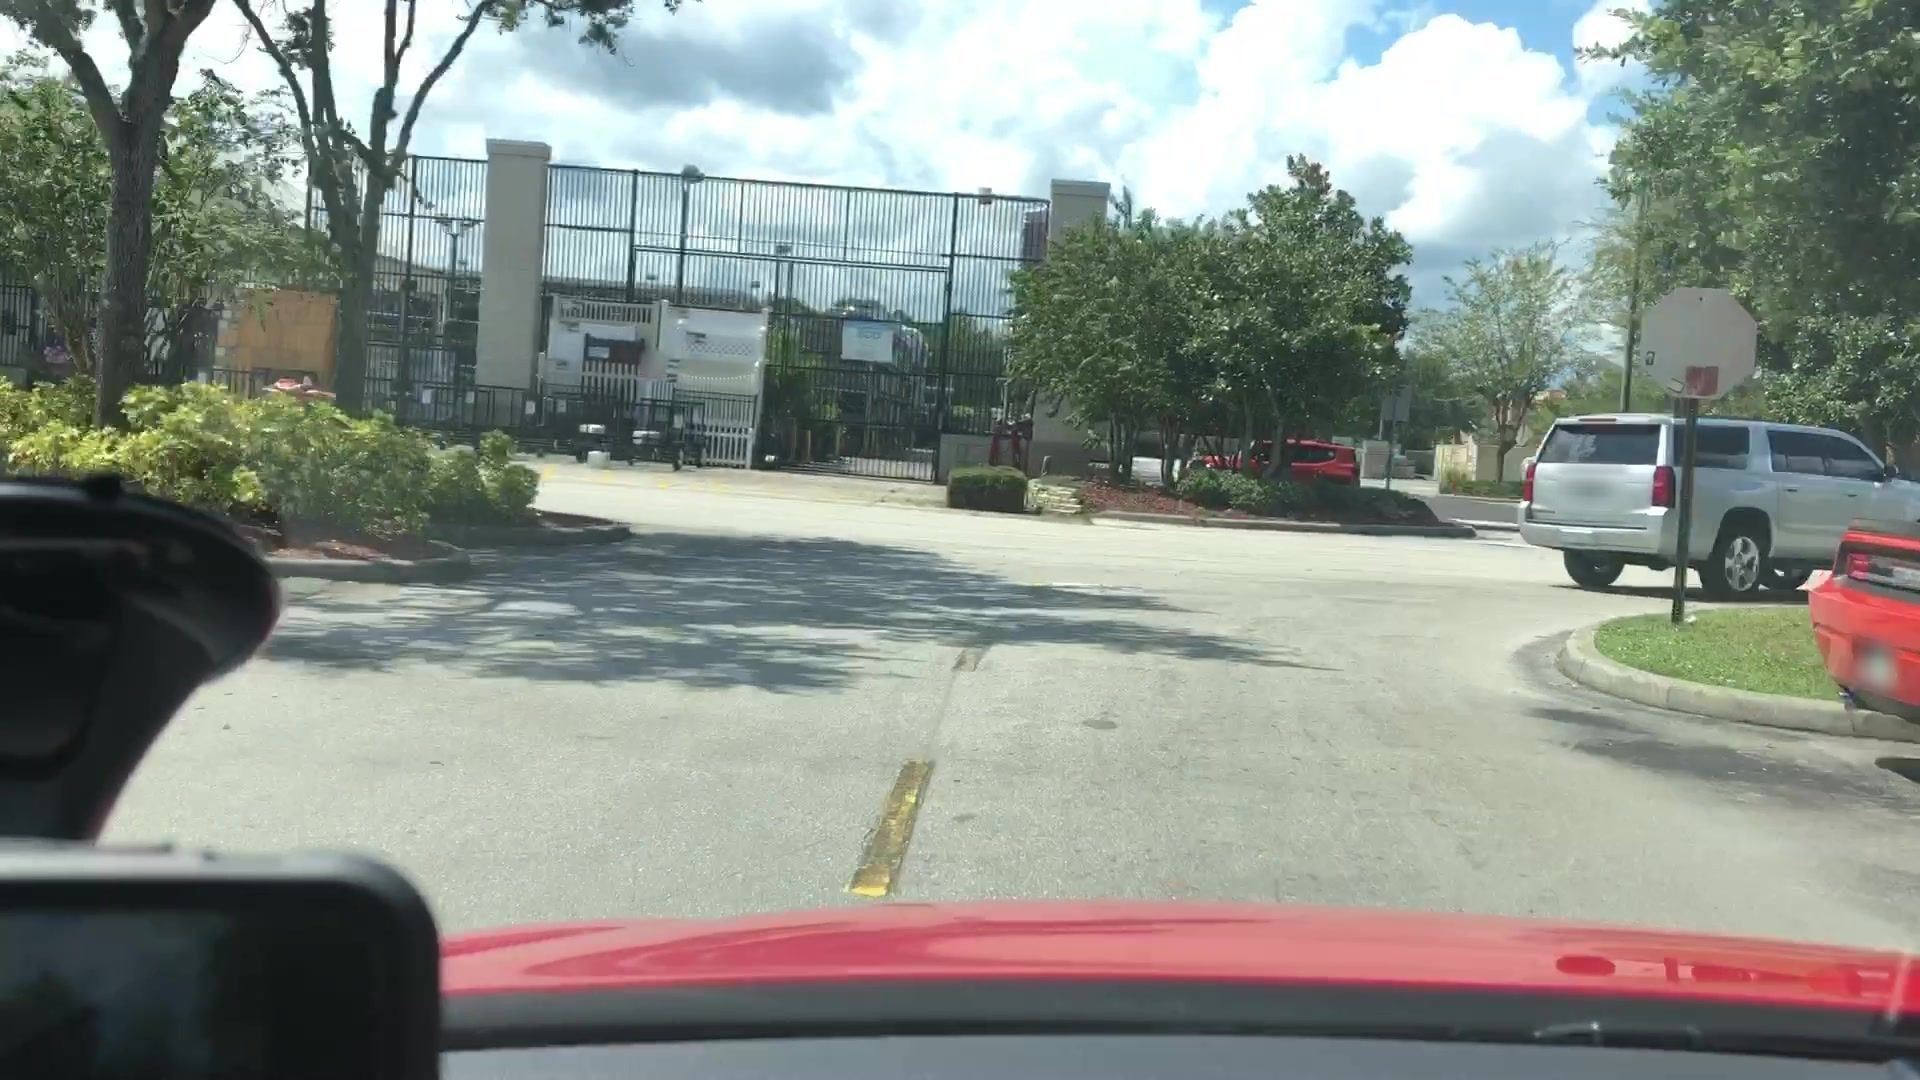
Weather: clear
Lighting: day
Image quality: good
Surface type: driving surface
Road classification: service
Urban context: low density rural
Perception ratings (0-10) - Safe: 6.85, Lively: 7.07, Beautiful: 5.77, Boring: 2.28, Depressing: 5.18, Wealthy: 5.27